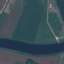
Land use / land cover class: River